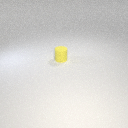
small yellow rubber cylinder